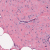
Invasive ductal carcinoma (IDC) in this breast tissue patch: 0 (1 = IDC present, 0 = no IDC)